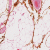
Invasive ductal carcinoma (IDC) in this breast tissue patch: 0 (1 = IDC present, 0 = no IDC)